Interaction volume radius: 5 \u00c5
Interaction volume height: 15 \u00c5
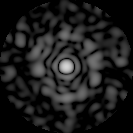
Disorder parameter: 0.8741